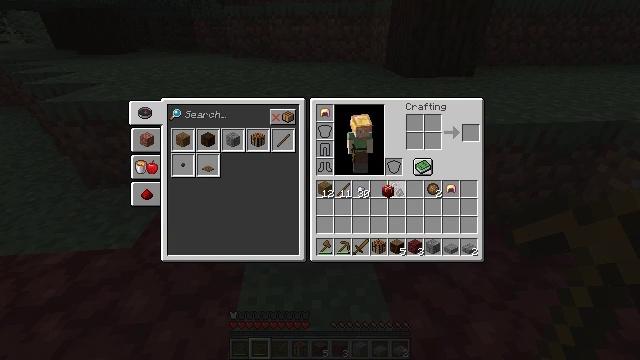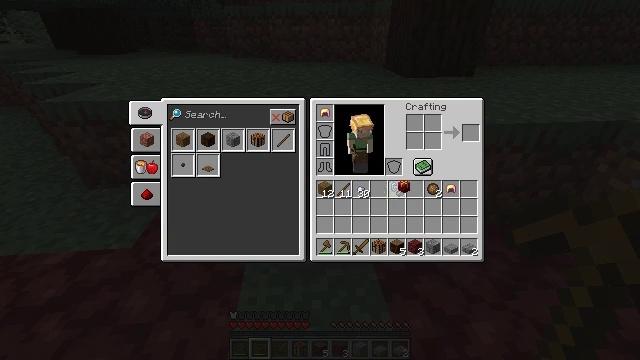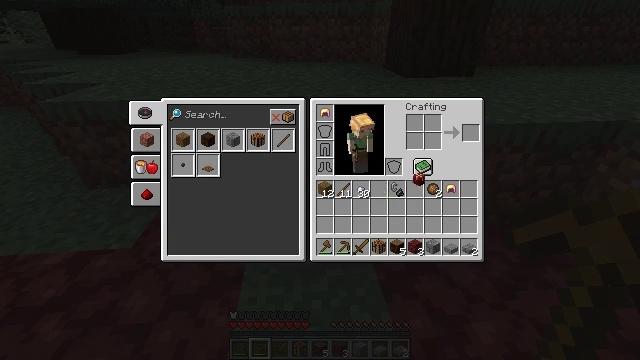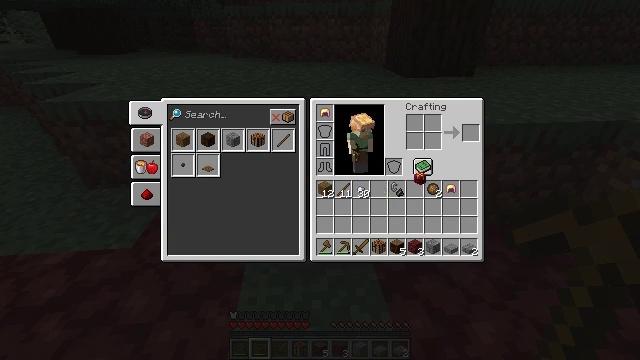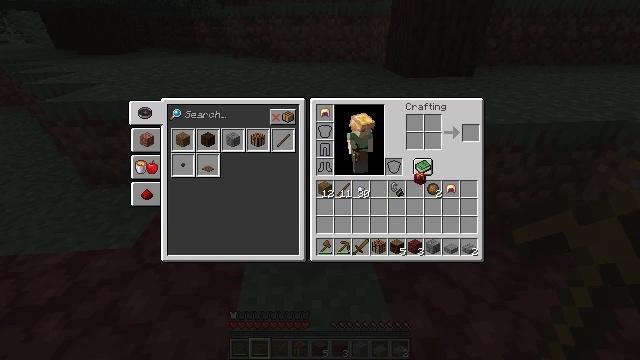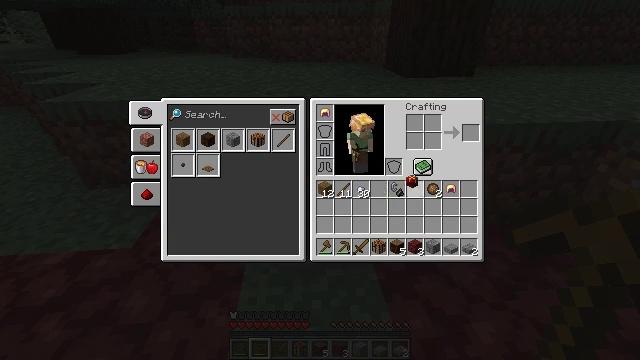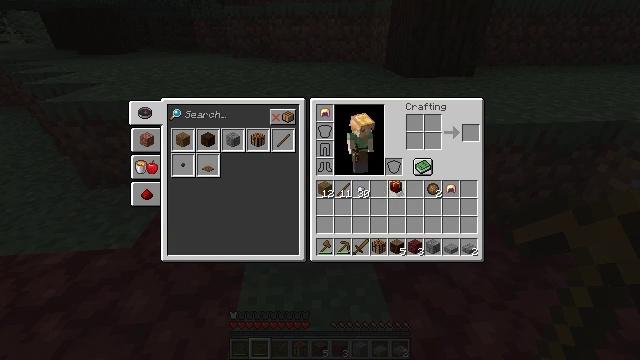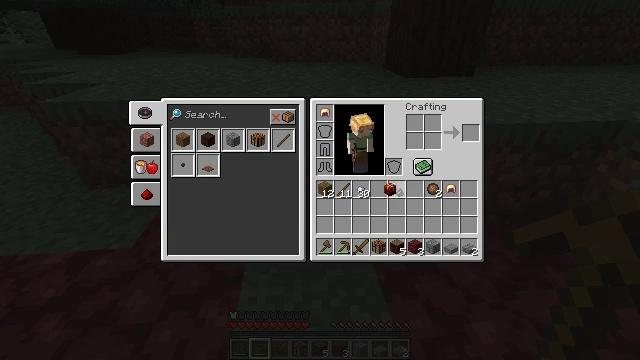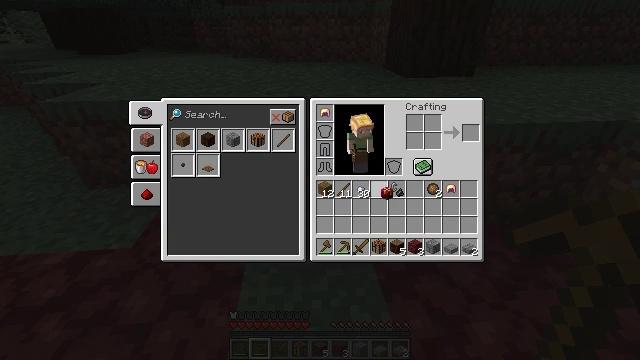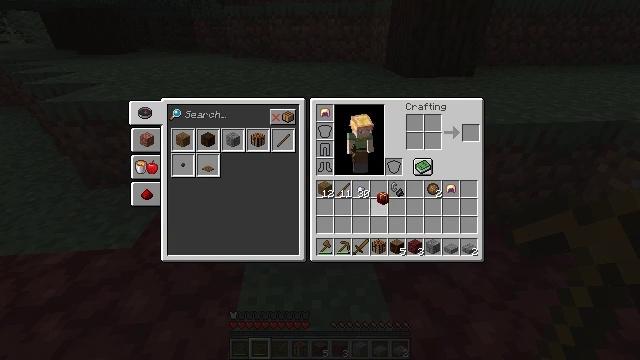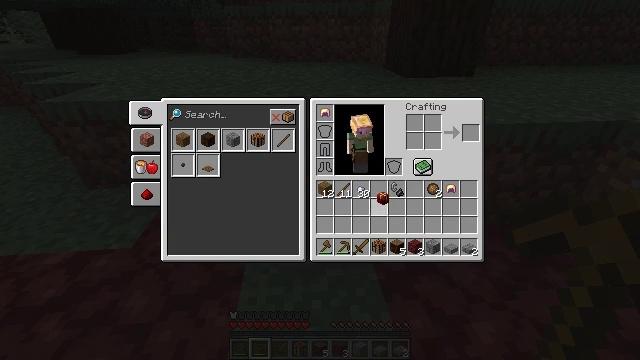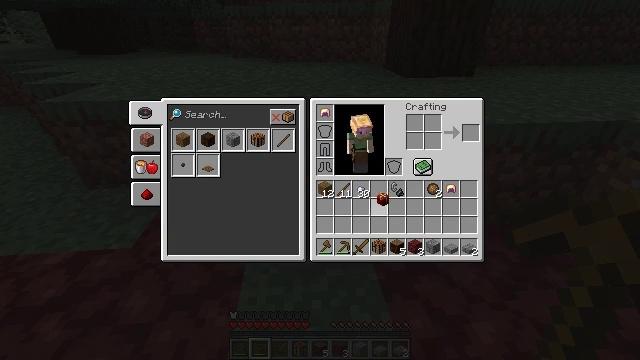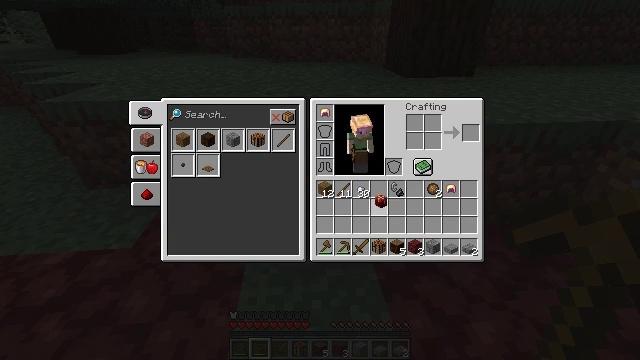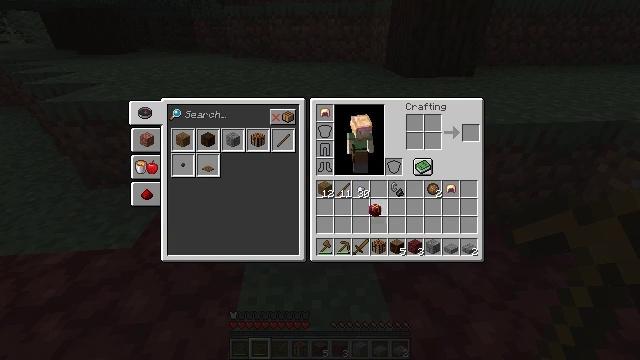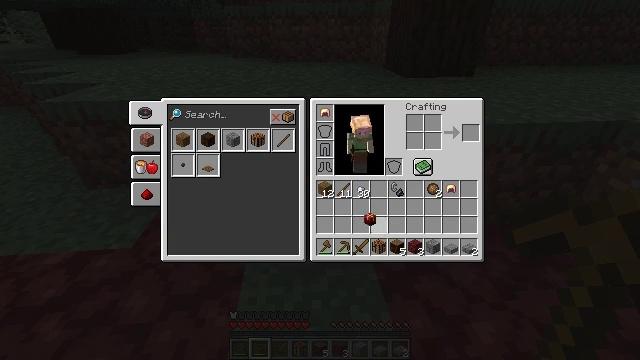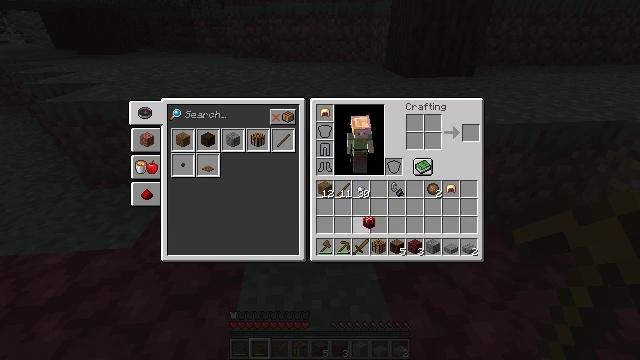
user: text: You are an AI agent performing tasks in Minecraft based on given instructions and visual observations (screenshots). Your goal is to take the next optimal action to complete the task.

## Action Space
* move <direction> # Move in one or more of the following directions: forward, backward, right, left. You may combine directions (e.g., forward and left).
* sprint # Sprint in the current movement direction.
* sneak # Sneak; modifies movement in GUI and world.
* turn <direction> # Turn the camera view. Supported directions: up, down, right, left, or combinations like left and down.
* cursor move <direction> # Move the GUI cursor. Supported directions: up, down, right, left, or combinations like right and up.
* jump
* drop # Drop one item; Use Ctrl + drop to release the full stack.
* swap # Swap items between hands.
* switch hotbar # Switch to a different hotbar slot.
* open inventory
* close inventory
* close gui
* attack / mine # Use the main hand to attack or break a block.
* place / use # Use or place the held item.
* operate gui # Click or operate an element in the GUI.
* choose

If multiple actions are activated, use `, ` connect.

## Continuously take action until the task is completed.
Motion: motion action
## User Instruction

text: Break the stone slab in a structure.
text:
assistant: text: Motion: cursor move right
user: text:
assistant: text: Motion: cursor move right and up
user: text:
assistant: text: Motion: no_op
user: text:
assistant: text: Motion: no_op
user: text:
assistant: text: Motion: cursor move left
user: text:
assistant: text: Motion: cursor move left
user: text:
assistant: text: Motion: no_op
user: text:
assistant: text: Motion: no_op
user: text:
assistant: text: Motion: no_op
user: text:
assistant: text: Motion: no_op
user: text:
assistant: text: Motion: no_op
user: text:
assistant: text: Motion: no_op
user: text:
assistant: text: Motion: cursor move down
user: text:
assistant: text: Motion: cursor move down
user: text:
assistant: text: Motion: no_op
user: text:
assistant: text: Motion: no_op
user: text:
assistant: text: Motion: cursor move down
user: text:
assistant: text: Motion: no_op
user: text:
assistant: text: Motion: no_op
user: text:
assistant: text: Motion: no_op
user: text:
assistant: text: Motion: no_op
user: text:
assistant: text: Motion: no_op
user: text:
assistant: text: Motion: no_op
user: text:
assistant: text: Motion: no_op
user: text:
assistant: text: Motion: no_op
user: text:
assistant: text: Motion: cursor move up
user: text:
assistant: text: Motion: cursor move up
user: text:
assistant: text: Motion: cursor move up
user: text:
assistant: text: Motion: no_op
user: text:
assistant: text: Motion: no_op